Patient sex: M
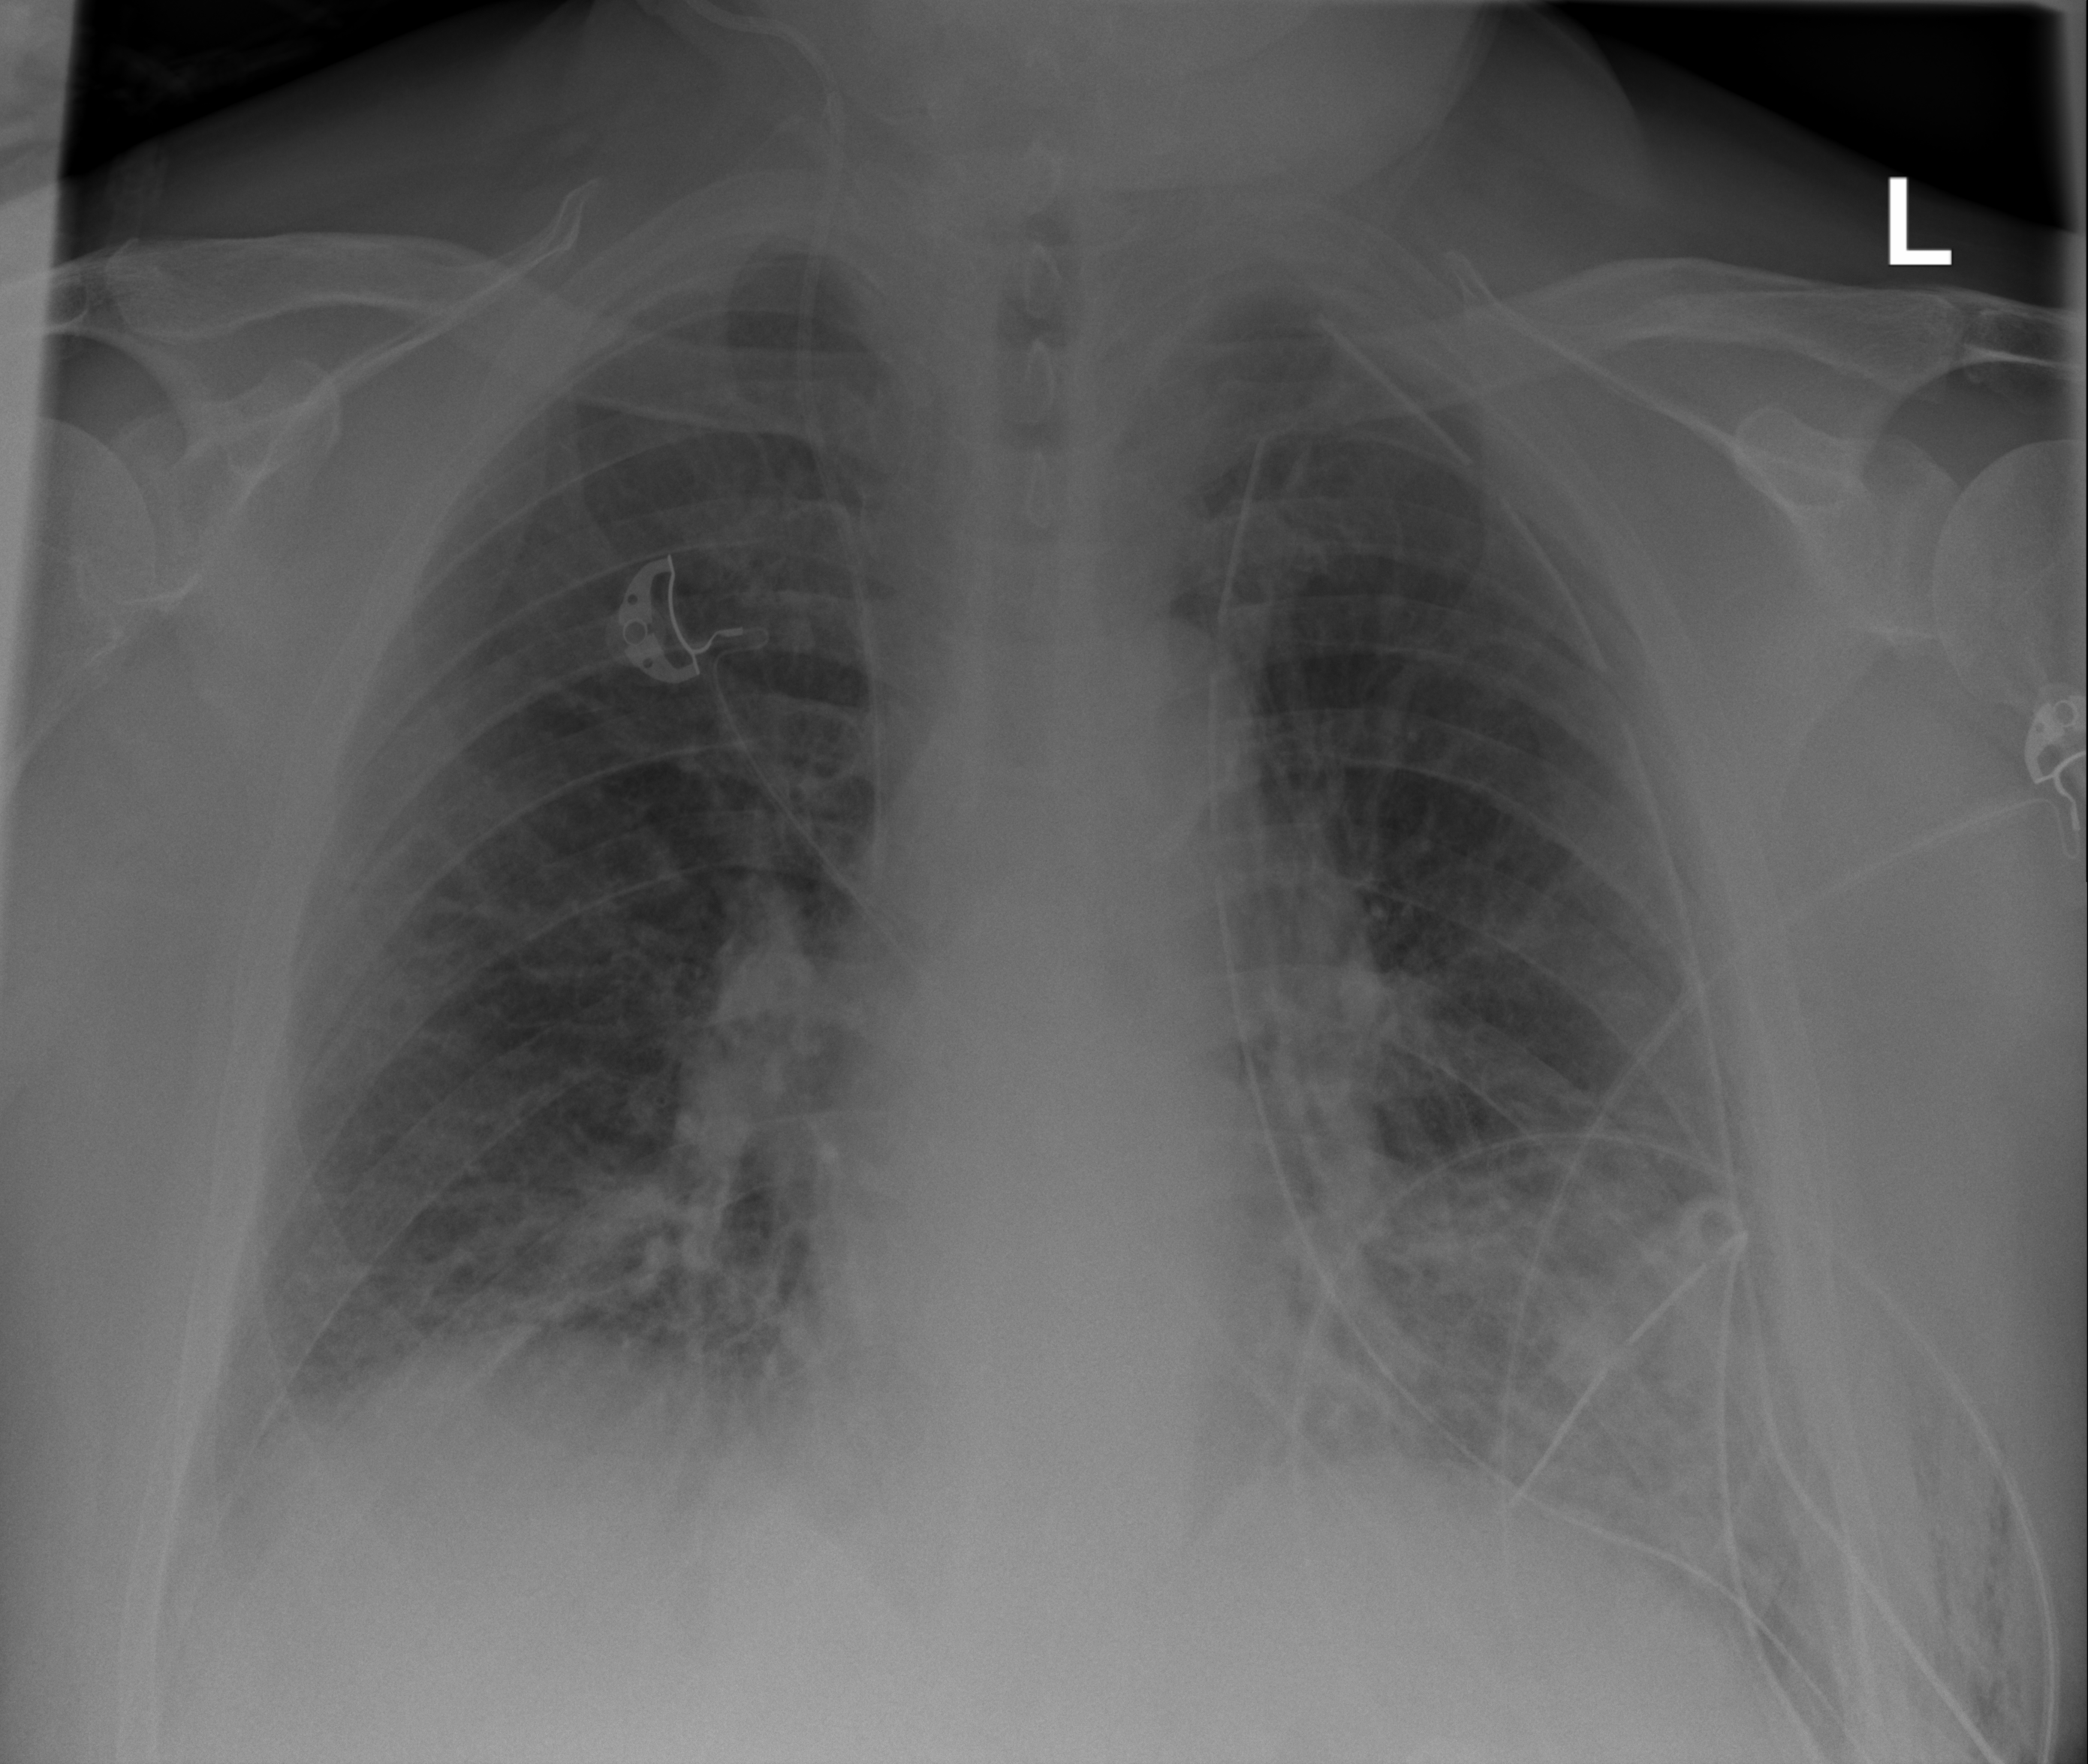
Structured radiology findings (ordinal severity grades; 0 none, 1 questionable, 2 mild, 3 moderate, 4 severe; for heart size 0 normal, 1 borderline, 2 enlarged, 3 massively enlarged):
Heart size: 0
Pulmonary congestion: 0
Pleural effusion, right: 0
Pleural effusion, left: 2
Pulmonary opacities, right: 0
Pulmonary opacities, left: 2
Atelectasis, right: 2
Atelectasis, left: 2